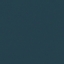
Land use / land cover class: SeaLake